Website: ulta-beauty
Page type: account-selection
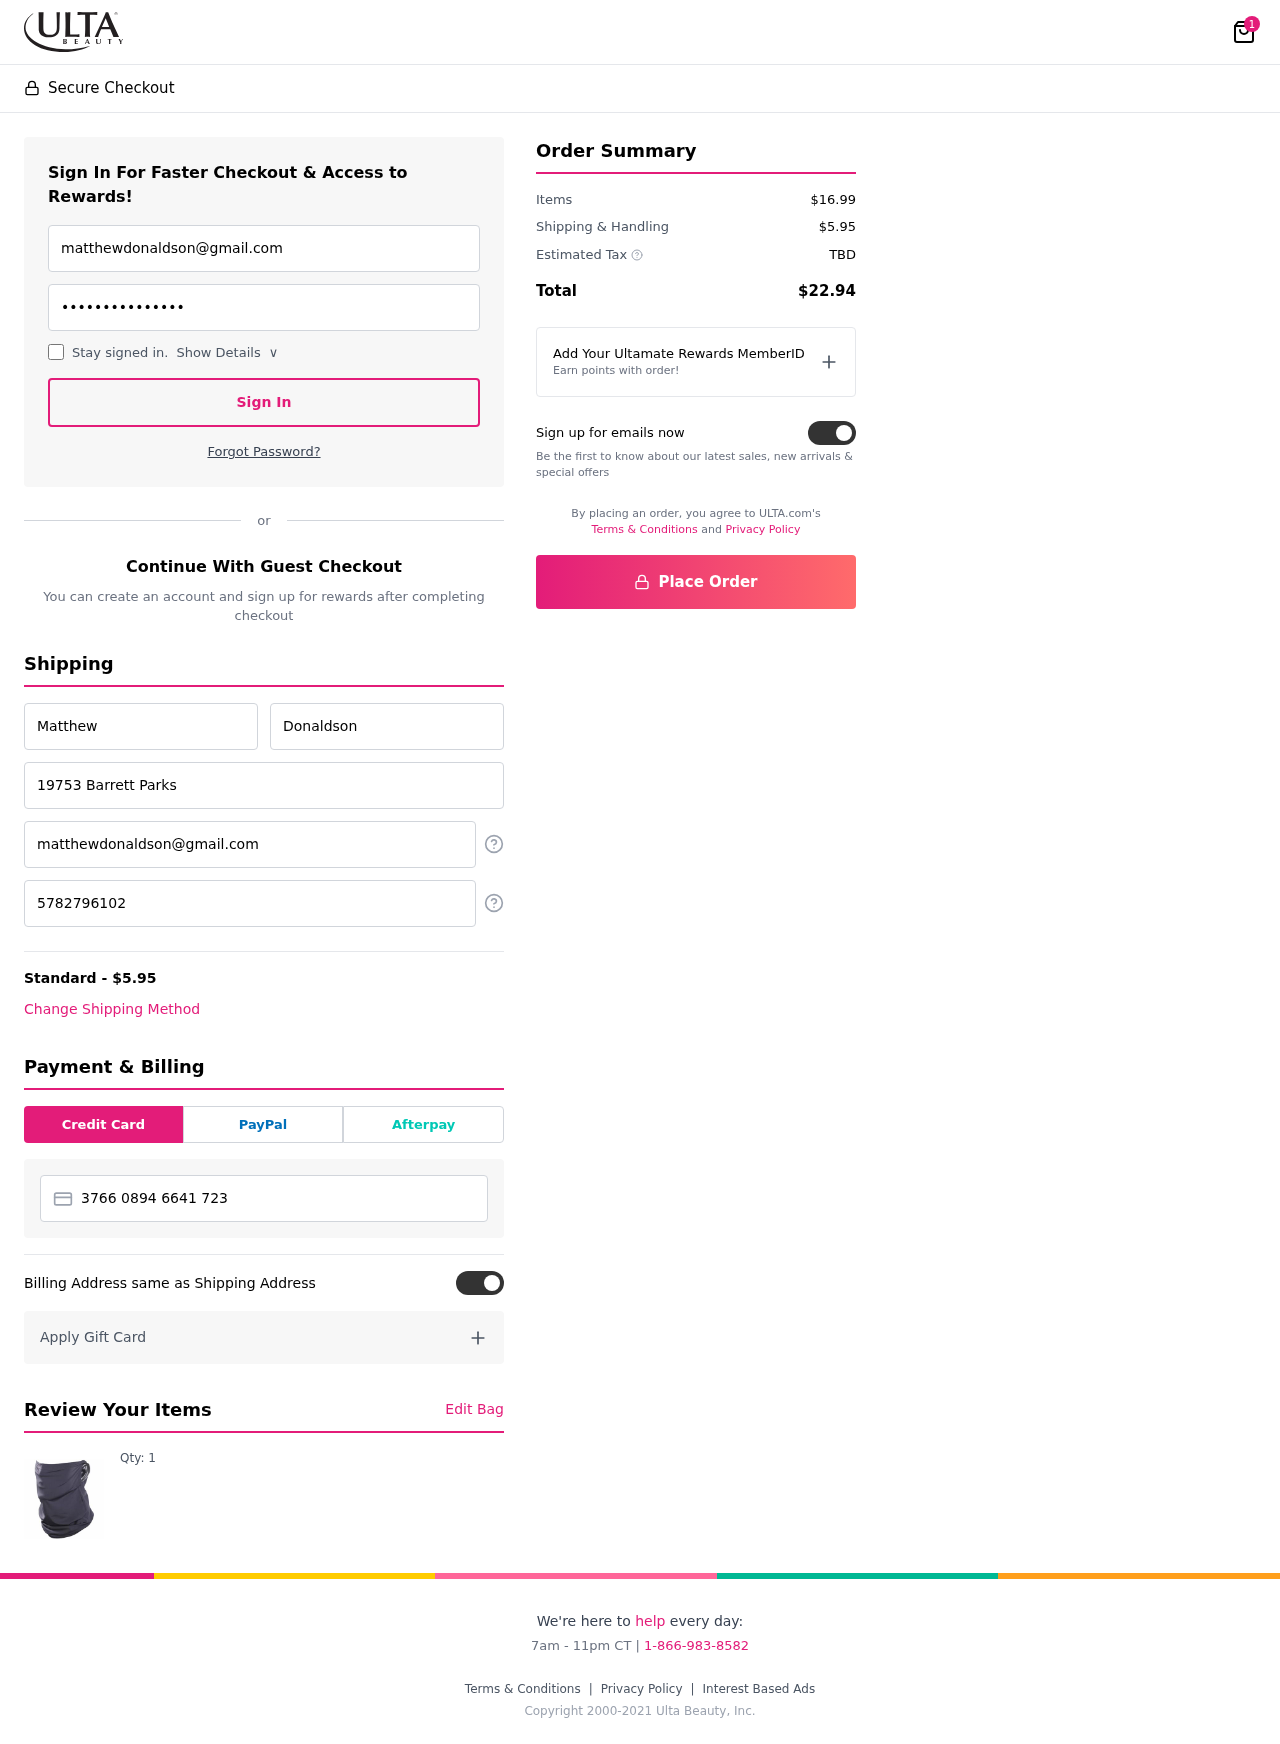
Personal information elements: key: PII_CARD_NUMBER
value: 3766 0894 6641 723
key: PII_EMAIL
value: matthewdonaldson@gmail.com
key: PII_EMAIL2
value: matthewdonaldson@gmail.com
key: PII_FIRSTNAME
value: Matthew
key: PII_LASTNAME
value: Donaldson
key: PII_PHONE
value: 5782796102
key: PII_STREET
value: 19753 Barrett Parks
Product elements: key: PRODUCT1_QUANTITY
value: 1
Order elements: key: ORDER_NUM_ITEMS
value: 1
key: ORDER_SHIPPING_COST
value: $5.95
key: ORDER_SUBTOTAL
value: $16.99
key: ORDER_TAX
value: TBD
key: ORDER_TOTAL
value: $22.94